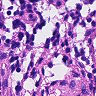
Metastatic tissue present: no